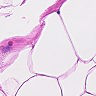
Metastatic tissue present: no